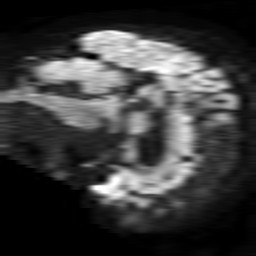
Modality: TRACE
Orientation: sagittal
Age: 20
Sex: male
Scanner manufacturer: philips
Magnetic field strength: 1.5 T
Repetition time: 4.6 s
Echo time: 0.08517 s